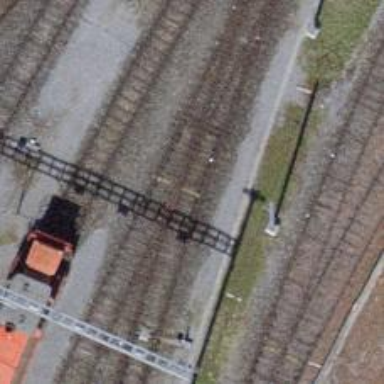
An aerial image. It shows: Single-track electrified railway siding with contact line.